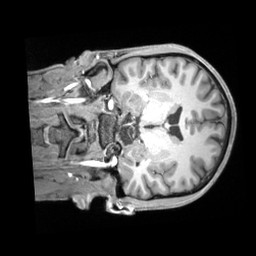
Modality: T1w
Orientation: coronal
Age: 23
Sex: male
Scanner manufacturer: siemens
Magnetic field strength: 3 T
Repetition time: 2.2 s
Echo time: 0.00218 s